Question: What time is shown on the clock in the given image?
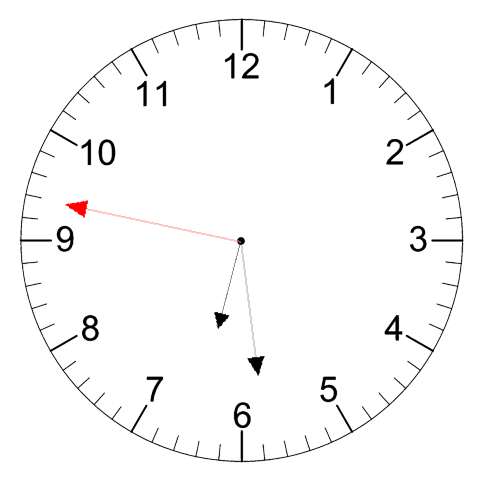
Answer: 06:28:47